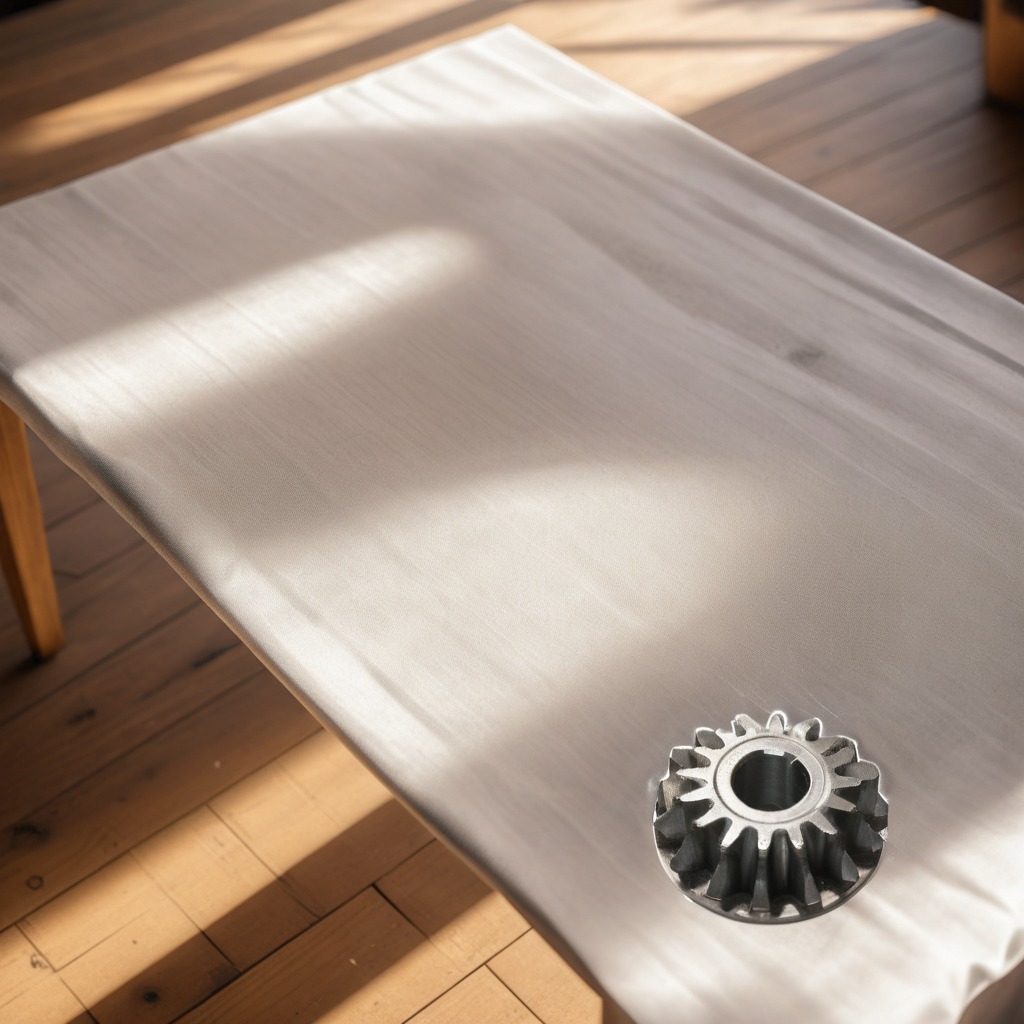
A steel gear with teeth is lying on the wooden table.